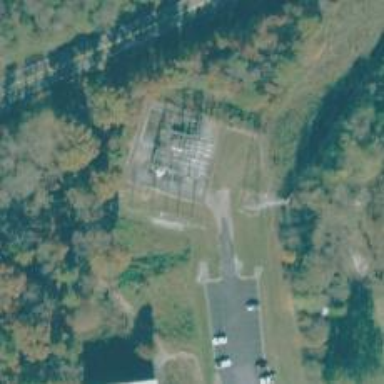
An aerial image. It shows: Power tower.